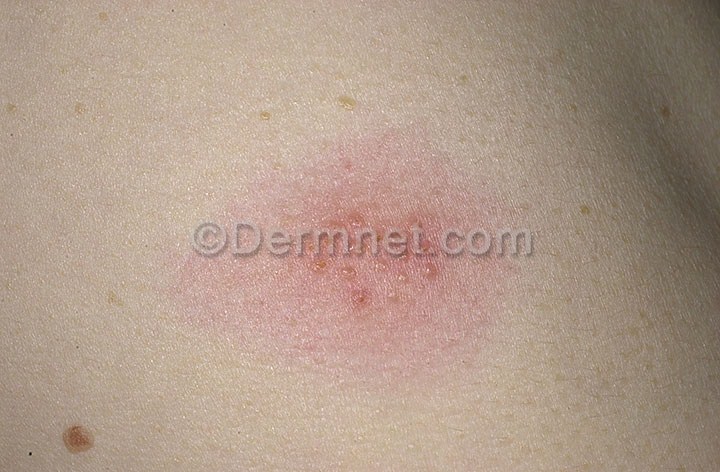
Disease: Warts Molluscum and other Viral Infections